Question: How many ricochets will a ball launched from (1.0, 1.0) at 80° need to hit the target at (9.0, 9.0)? The ball reflects perfectly off the arena walls and mirror-obstacles.
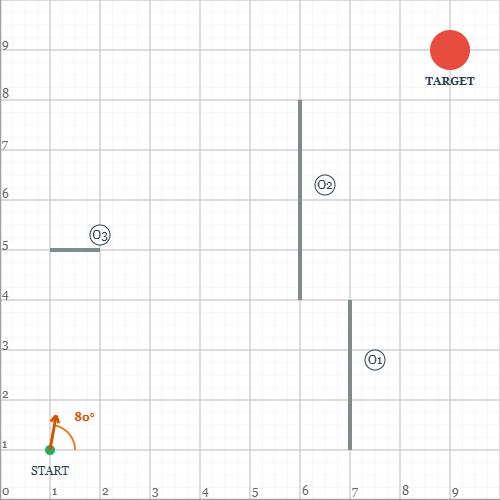
Answer: 7